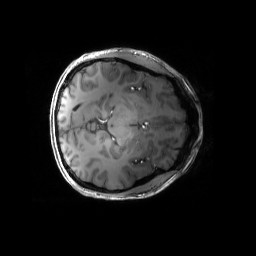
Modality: T1w
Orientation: axial
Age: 30
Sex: male
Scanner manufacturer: siemens
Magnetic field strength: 6.98 T
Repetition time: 2.37 s
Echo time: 0.00231 s